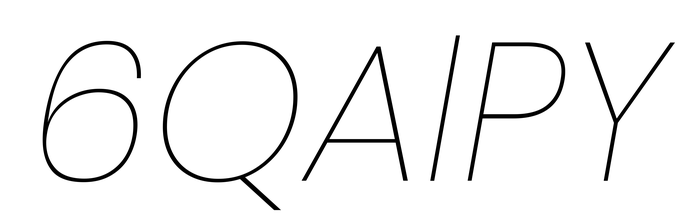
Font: Poppins-ThinItalic